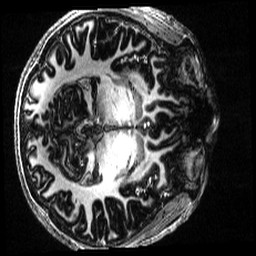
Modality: T1w
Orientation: axial
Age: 28
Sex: male
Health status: healthy
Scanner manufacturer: siemens
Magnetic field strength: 7 T
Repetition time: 4.3 s
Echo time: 0.00227 s